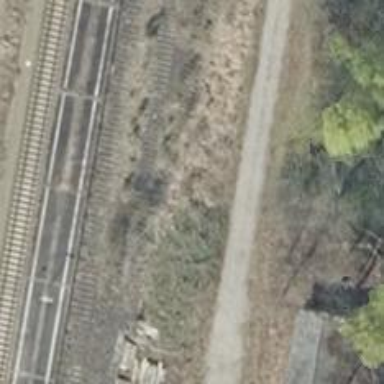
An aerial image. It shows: Abandoned railway.